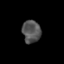
Tissue: skin
Cell type: Others
Senescence score: 0.7605
Nuclear area (px): 408
Mean DAPI intensity: 83.135